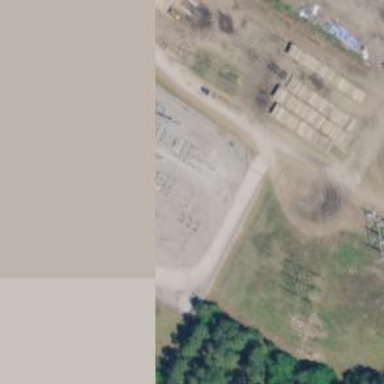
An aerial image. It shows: Power substation with fence around it. The substation is used for switching.